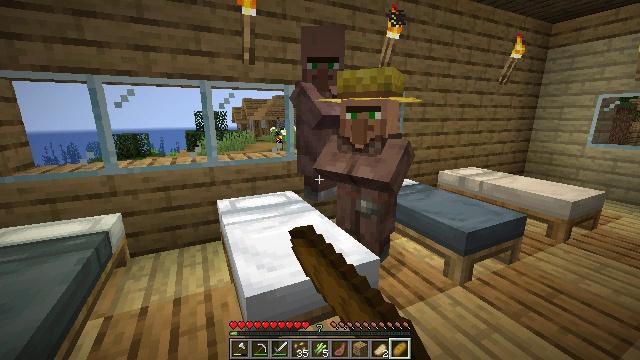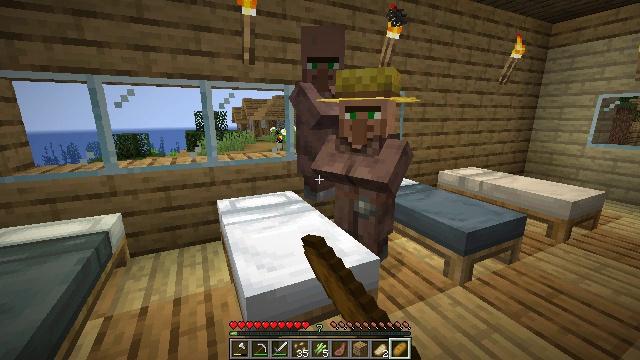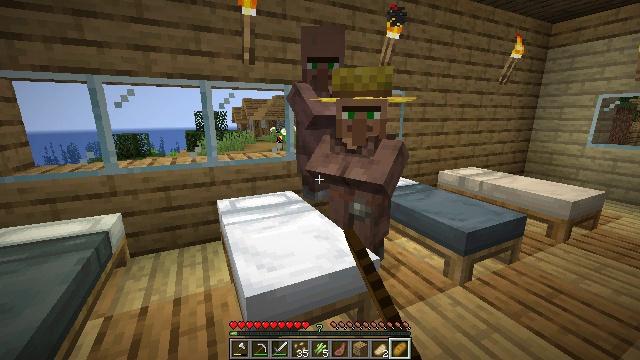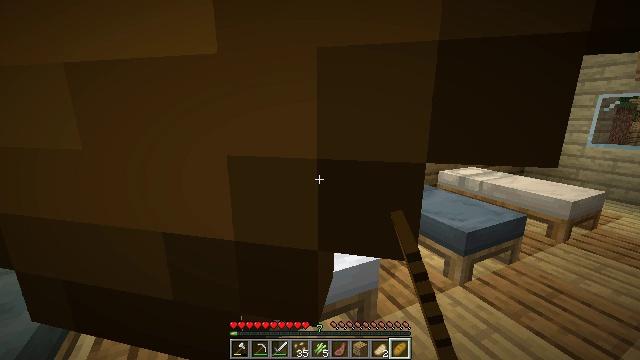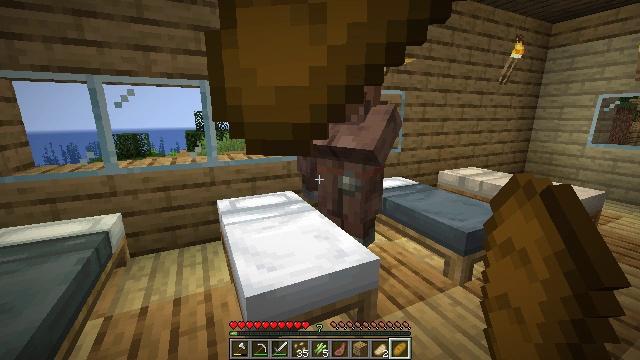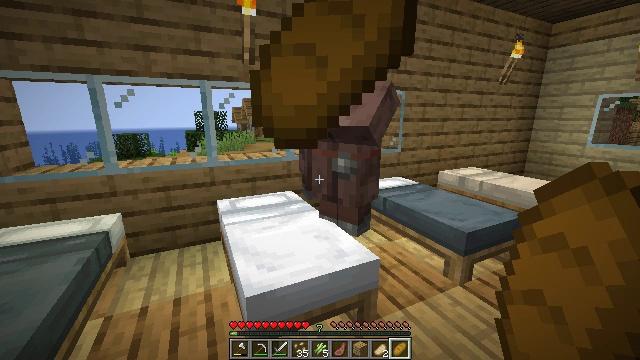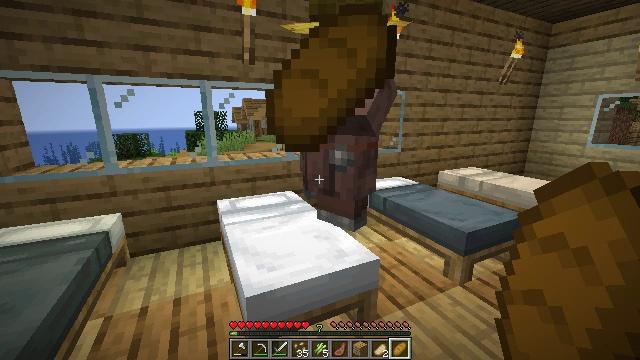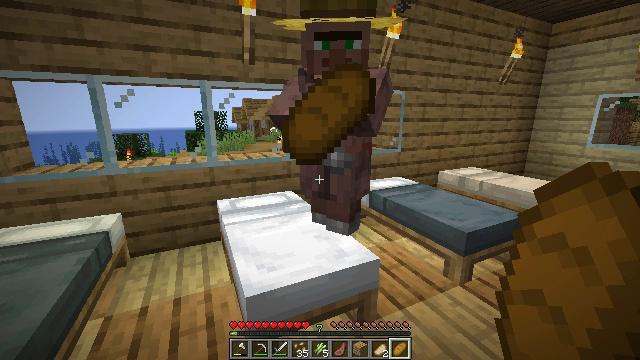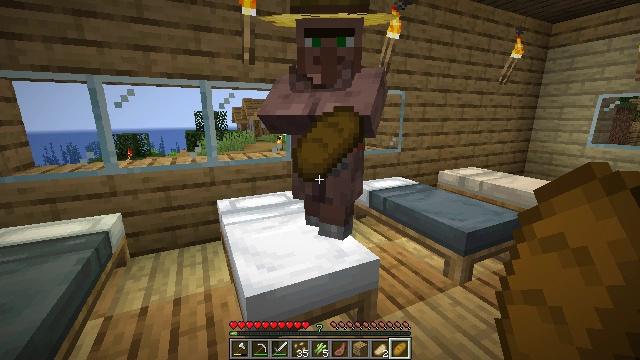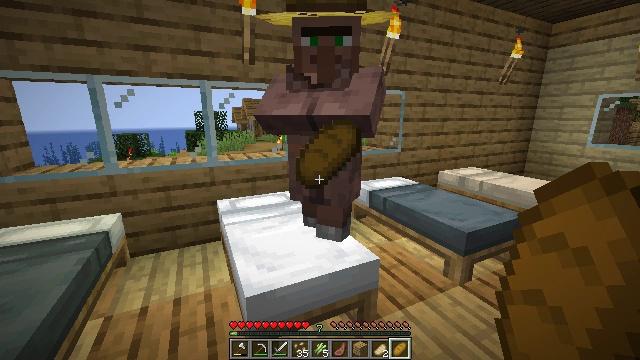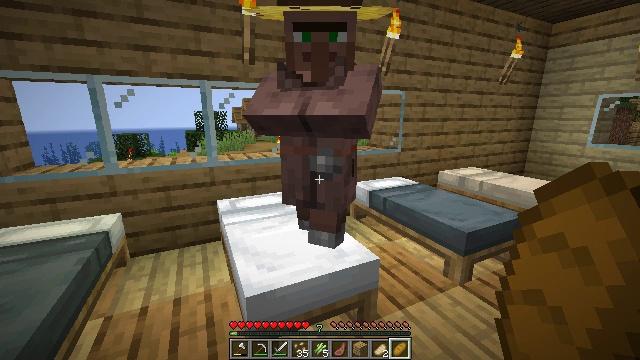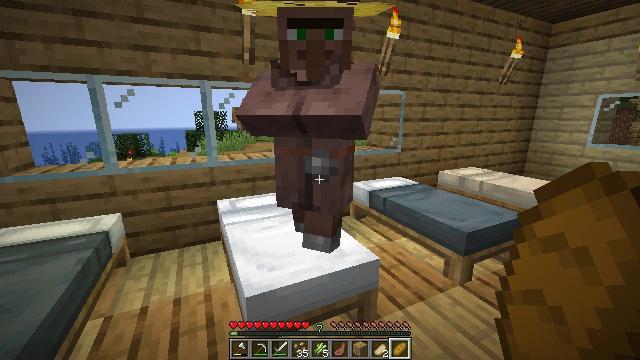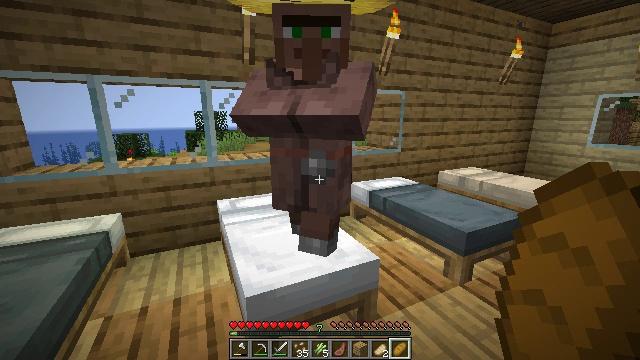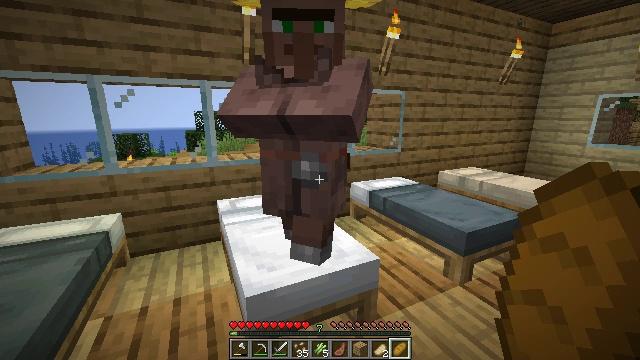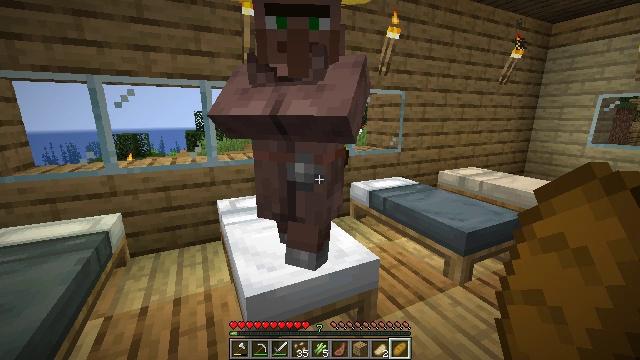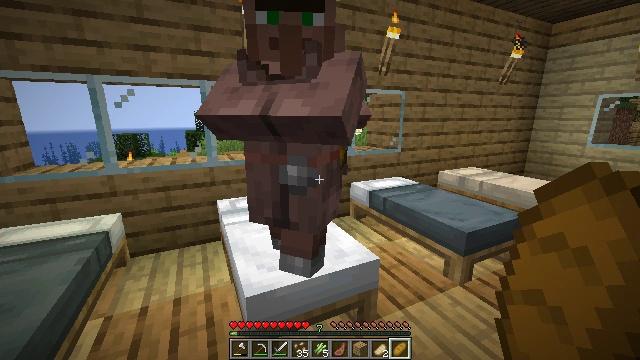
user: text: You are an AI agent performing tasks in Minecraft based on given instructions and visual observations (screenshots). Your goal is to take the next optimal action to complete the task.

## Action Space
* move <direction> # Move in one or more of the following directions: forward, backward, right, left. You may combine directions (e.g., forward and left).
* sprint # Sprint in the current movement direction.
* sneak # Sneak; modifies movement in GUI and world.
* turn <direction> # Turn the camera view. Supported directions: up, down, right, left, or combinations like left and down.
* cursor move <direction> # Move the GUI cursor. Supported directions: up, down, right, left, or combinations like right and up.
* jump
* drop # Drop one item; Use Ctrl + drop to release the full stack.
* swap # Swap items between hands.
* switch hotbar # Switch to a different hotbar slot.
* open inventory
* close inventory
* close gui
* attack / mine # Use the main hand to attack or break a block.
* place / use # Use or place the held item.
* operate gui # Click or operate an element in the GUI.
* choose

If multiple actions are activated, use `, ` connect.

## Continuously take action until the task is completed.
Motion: motion action
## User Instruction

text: Drop a bread.
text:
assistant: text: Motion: drop
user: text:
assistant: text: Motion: no_op
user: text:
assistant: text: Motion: no_op
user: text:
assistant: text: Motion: no_op
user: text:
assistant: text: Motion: no_op
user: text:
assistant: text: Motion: no_op
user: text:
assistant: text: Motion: no_op
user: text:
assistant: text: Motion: no_op
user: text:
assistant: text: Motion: no_op
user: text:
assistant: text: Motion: no_op
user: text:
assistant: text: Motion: no_op
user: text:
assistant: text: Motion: no_op
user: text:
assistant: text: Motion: no_op
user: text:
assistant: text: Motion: no_op
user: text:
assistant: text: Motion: no_op
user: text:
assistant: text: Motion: no_op
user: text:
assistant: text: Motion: no_op
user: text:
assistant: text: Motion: no_op
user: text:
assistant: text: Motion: no_op
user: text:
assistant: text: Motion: no_op
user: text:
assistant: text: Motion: no_op
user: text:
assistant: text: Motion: no_op
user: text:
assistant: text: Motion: no_op
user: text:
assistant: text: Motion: no_op
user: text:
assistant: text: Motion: no_op
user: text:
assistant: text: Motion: no_op
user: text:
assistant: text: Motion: no_op
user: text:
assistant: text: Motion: no_op
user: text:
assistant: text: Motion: no_op
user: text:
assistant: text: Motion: no_op